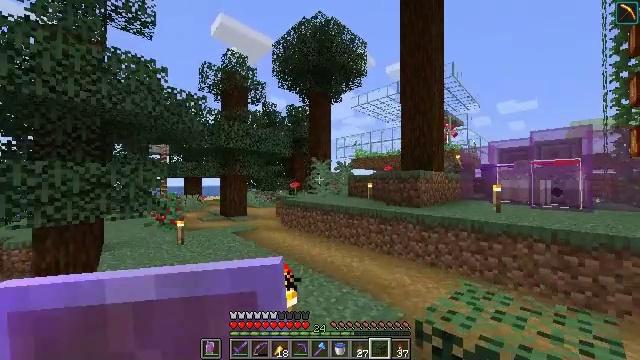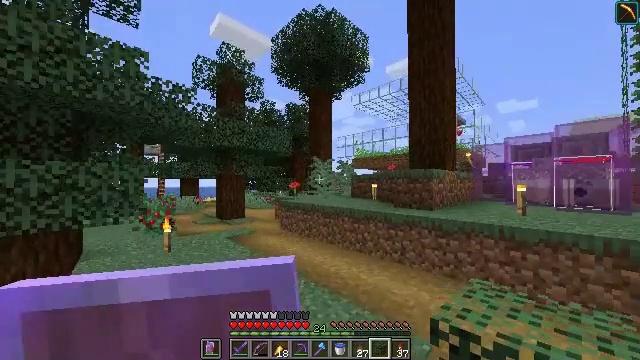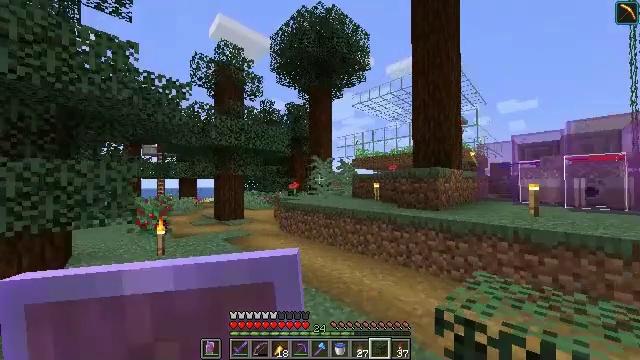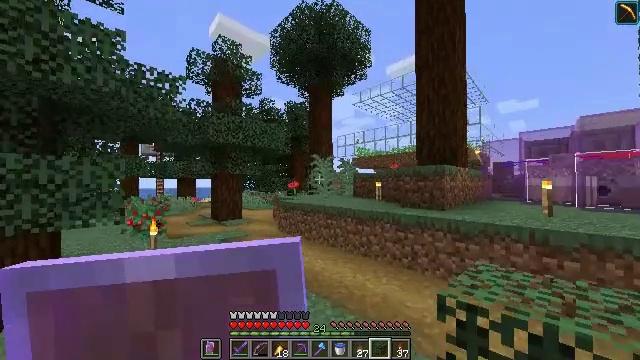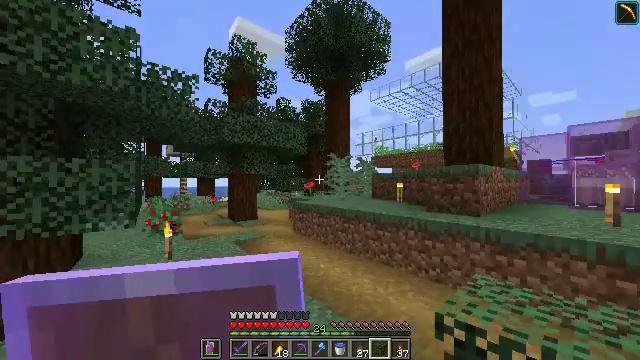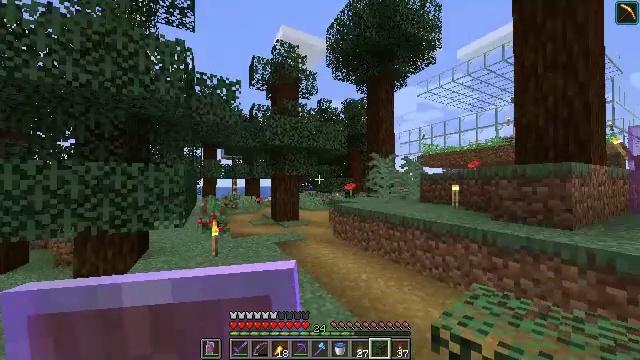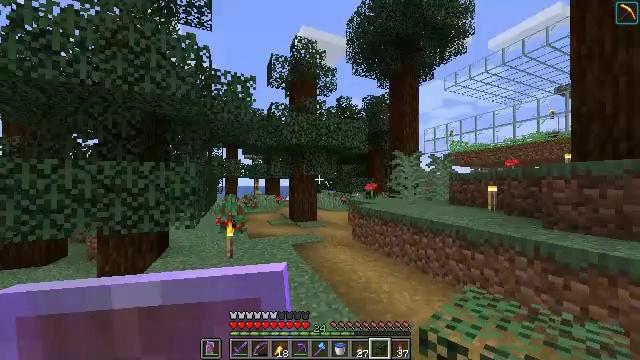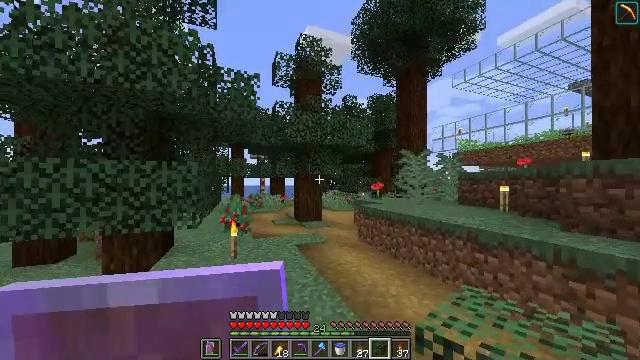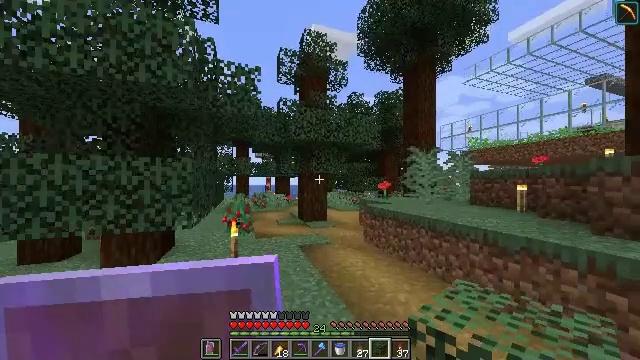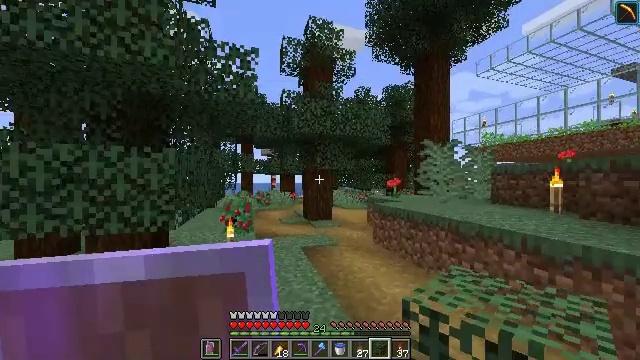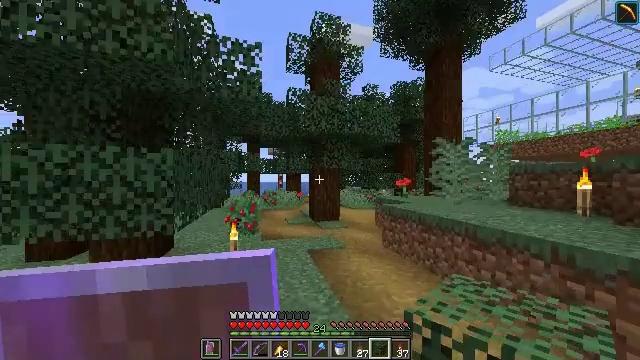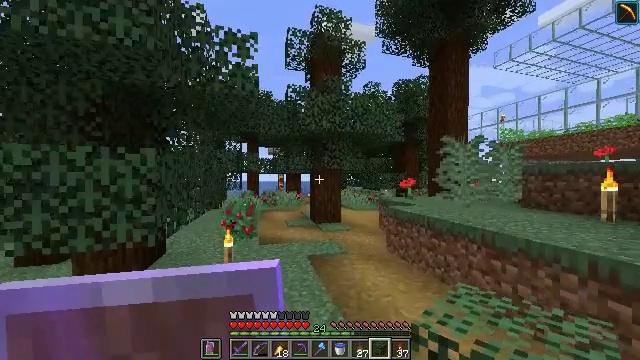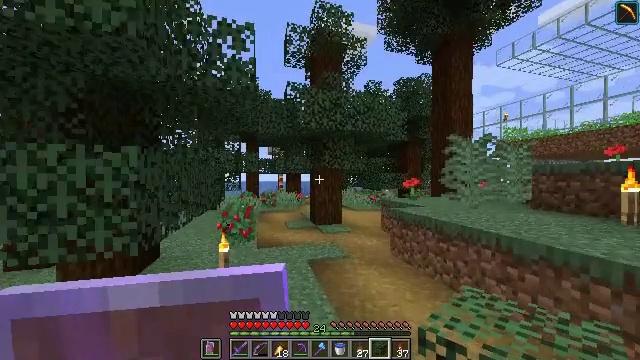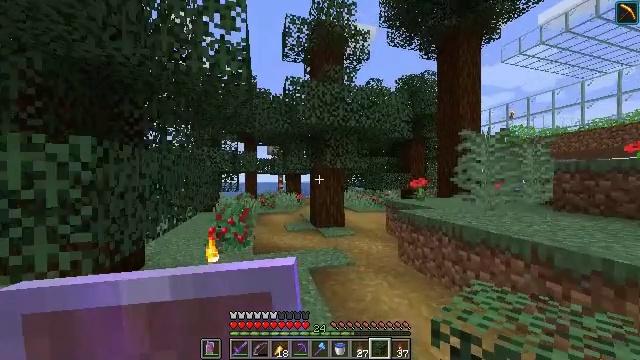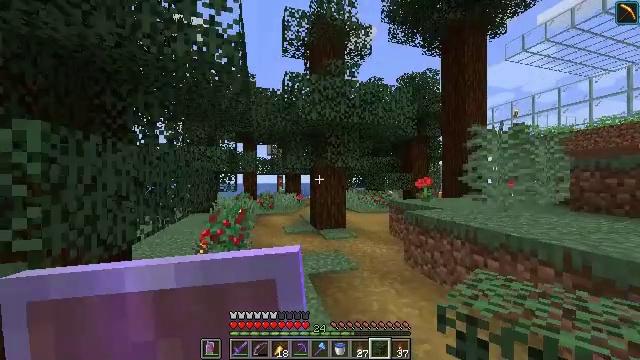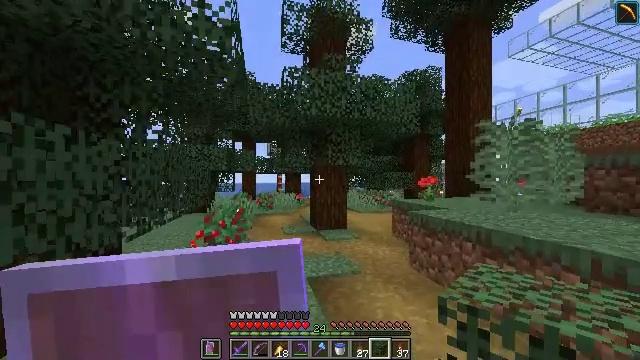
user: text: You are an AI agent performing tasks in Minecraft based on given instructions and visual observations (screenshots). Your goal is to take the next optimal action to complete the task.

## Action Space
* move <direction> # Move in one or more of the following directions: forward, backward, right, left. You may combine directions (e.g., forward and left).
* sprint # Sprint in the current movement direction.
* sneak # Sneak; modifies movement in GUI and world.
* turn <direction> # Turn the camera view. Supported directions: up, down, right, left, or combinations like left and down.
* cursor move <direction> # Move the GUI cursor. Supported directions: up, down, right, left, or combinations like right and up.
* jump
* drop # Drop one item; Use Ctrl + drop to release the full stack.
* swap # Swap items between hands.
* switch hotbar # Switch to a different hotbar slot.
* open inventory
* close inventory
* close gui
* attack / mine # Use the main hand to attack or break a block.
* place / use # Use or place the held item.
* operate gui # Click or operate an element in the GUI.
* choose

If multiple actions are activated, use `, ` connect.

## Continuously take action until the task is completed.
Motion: motion action
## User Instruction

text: Remove spruce leaves from the inventory.
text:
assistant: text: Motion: move forward, sprint
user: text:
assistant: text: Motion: move forward, sprint
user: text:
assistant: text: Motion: move forward, sprint
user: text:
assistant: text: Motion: move forward, sprint, turn left
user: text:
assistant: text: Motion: move forward, sprint, turn left
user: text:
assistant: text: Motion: move forward, sprint, turn left
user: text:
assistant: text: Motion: move forward, sprint, turn left
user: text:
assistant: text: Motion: move forward, sprint, turn left
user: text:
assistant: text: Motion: move forward, sprint, turn left
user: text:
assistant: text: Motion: move forward, sprint, turn left
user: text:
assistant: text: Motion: move forward, sprint
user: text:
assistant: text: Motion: move forward, sprint
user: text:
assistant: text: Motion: move forward, sprint
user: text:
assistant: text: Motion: move forward, sprint
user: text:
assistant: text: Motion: move forward, sprint
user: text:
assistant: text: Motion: move forward, sprint
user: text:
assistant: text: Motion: move forward, sprint, turn left
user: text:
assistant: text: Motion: move forward, sprint, turn left
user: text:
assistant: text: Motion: move forward, sprint
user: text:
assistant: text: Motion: move forward, sprint
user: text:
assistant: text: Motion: move forward, sprint
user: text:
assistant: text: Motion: move forward, sprint
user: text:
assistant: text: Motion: move forward, sprint
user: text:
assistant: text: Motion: move forward, sprint
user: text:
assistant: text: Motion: move forward, sprint
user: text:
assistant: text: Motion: move forward, sprint
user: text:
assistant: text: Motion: move forward, sprint
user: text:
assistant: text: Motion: move forward, sprint, turn left
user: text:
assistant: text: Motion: move forward, sprint, turn left
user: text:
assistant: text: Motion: move forward, sprint, turn left